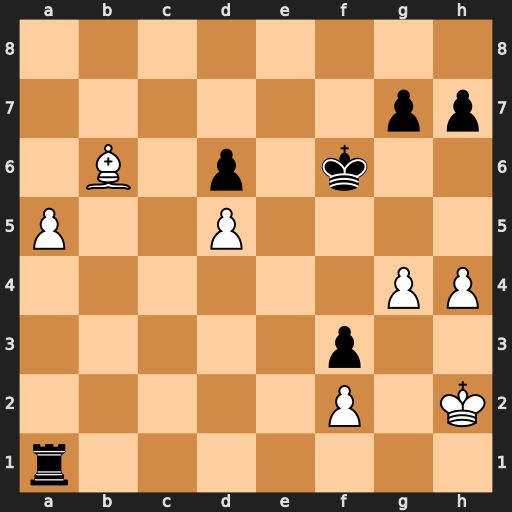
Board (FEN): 8/6pp/1B1p1k2/P2P4/6PP/5p2/5P1K/r7
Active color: w
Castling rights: -
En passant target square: -
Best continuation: Bd4+ Ke7 Bxa1